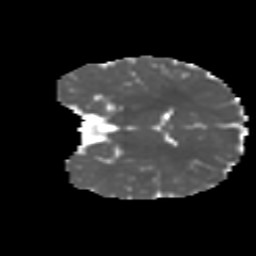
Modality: MD
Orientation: coronal
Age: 10
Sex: female
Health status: ill
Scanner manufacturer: ge
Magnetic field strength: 3 T
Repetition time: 6.752 s
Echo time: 0.079 s